The image is a wavelet scalogram (time versus scale/frequency) of a rolling-element bearing's vibration signal. Classify the bearing condition as one of: normal, inner_race, outer_race, ball.
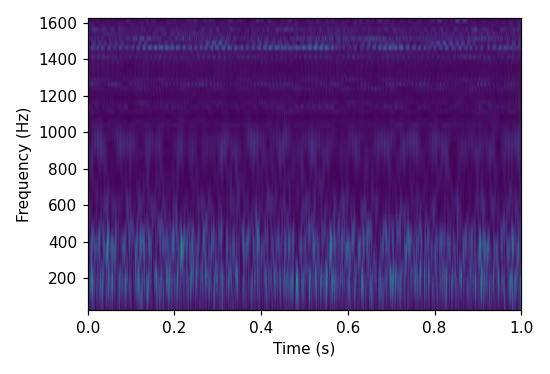
Answer: ball